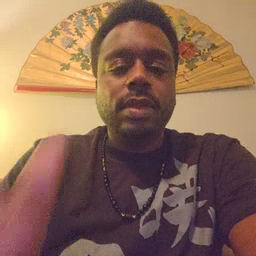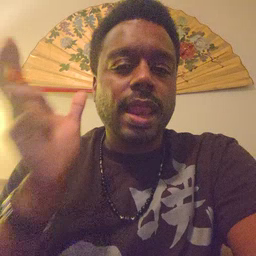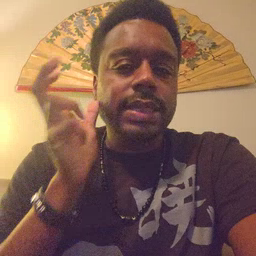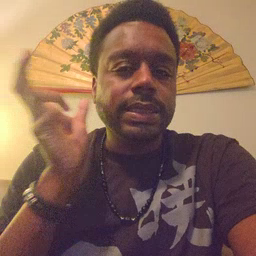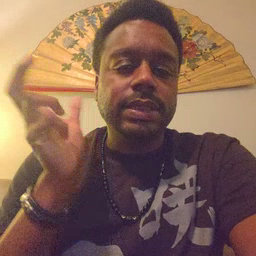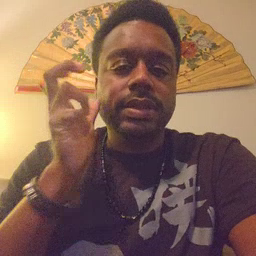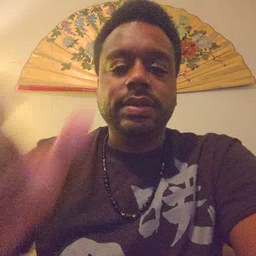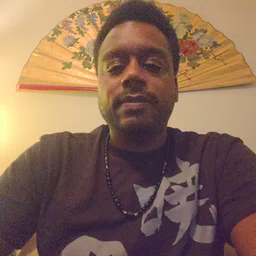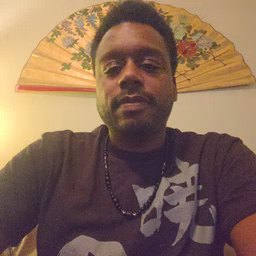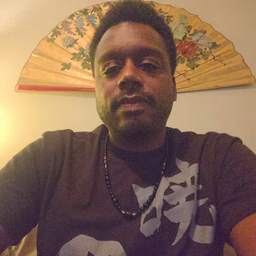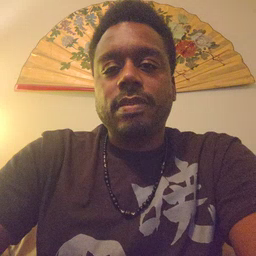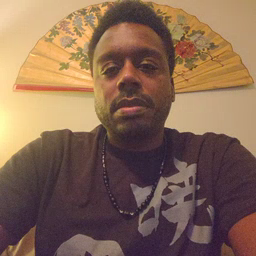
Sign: listen